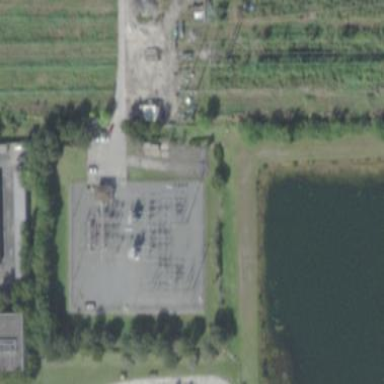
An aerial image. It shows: Outdoor distribution substation.